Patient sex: M
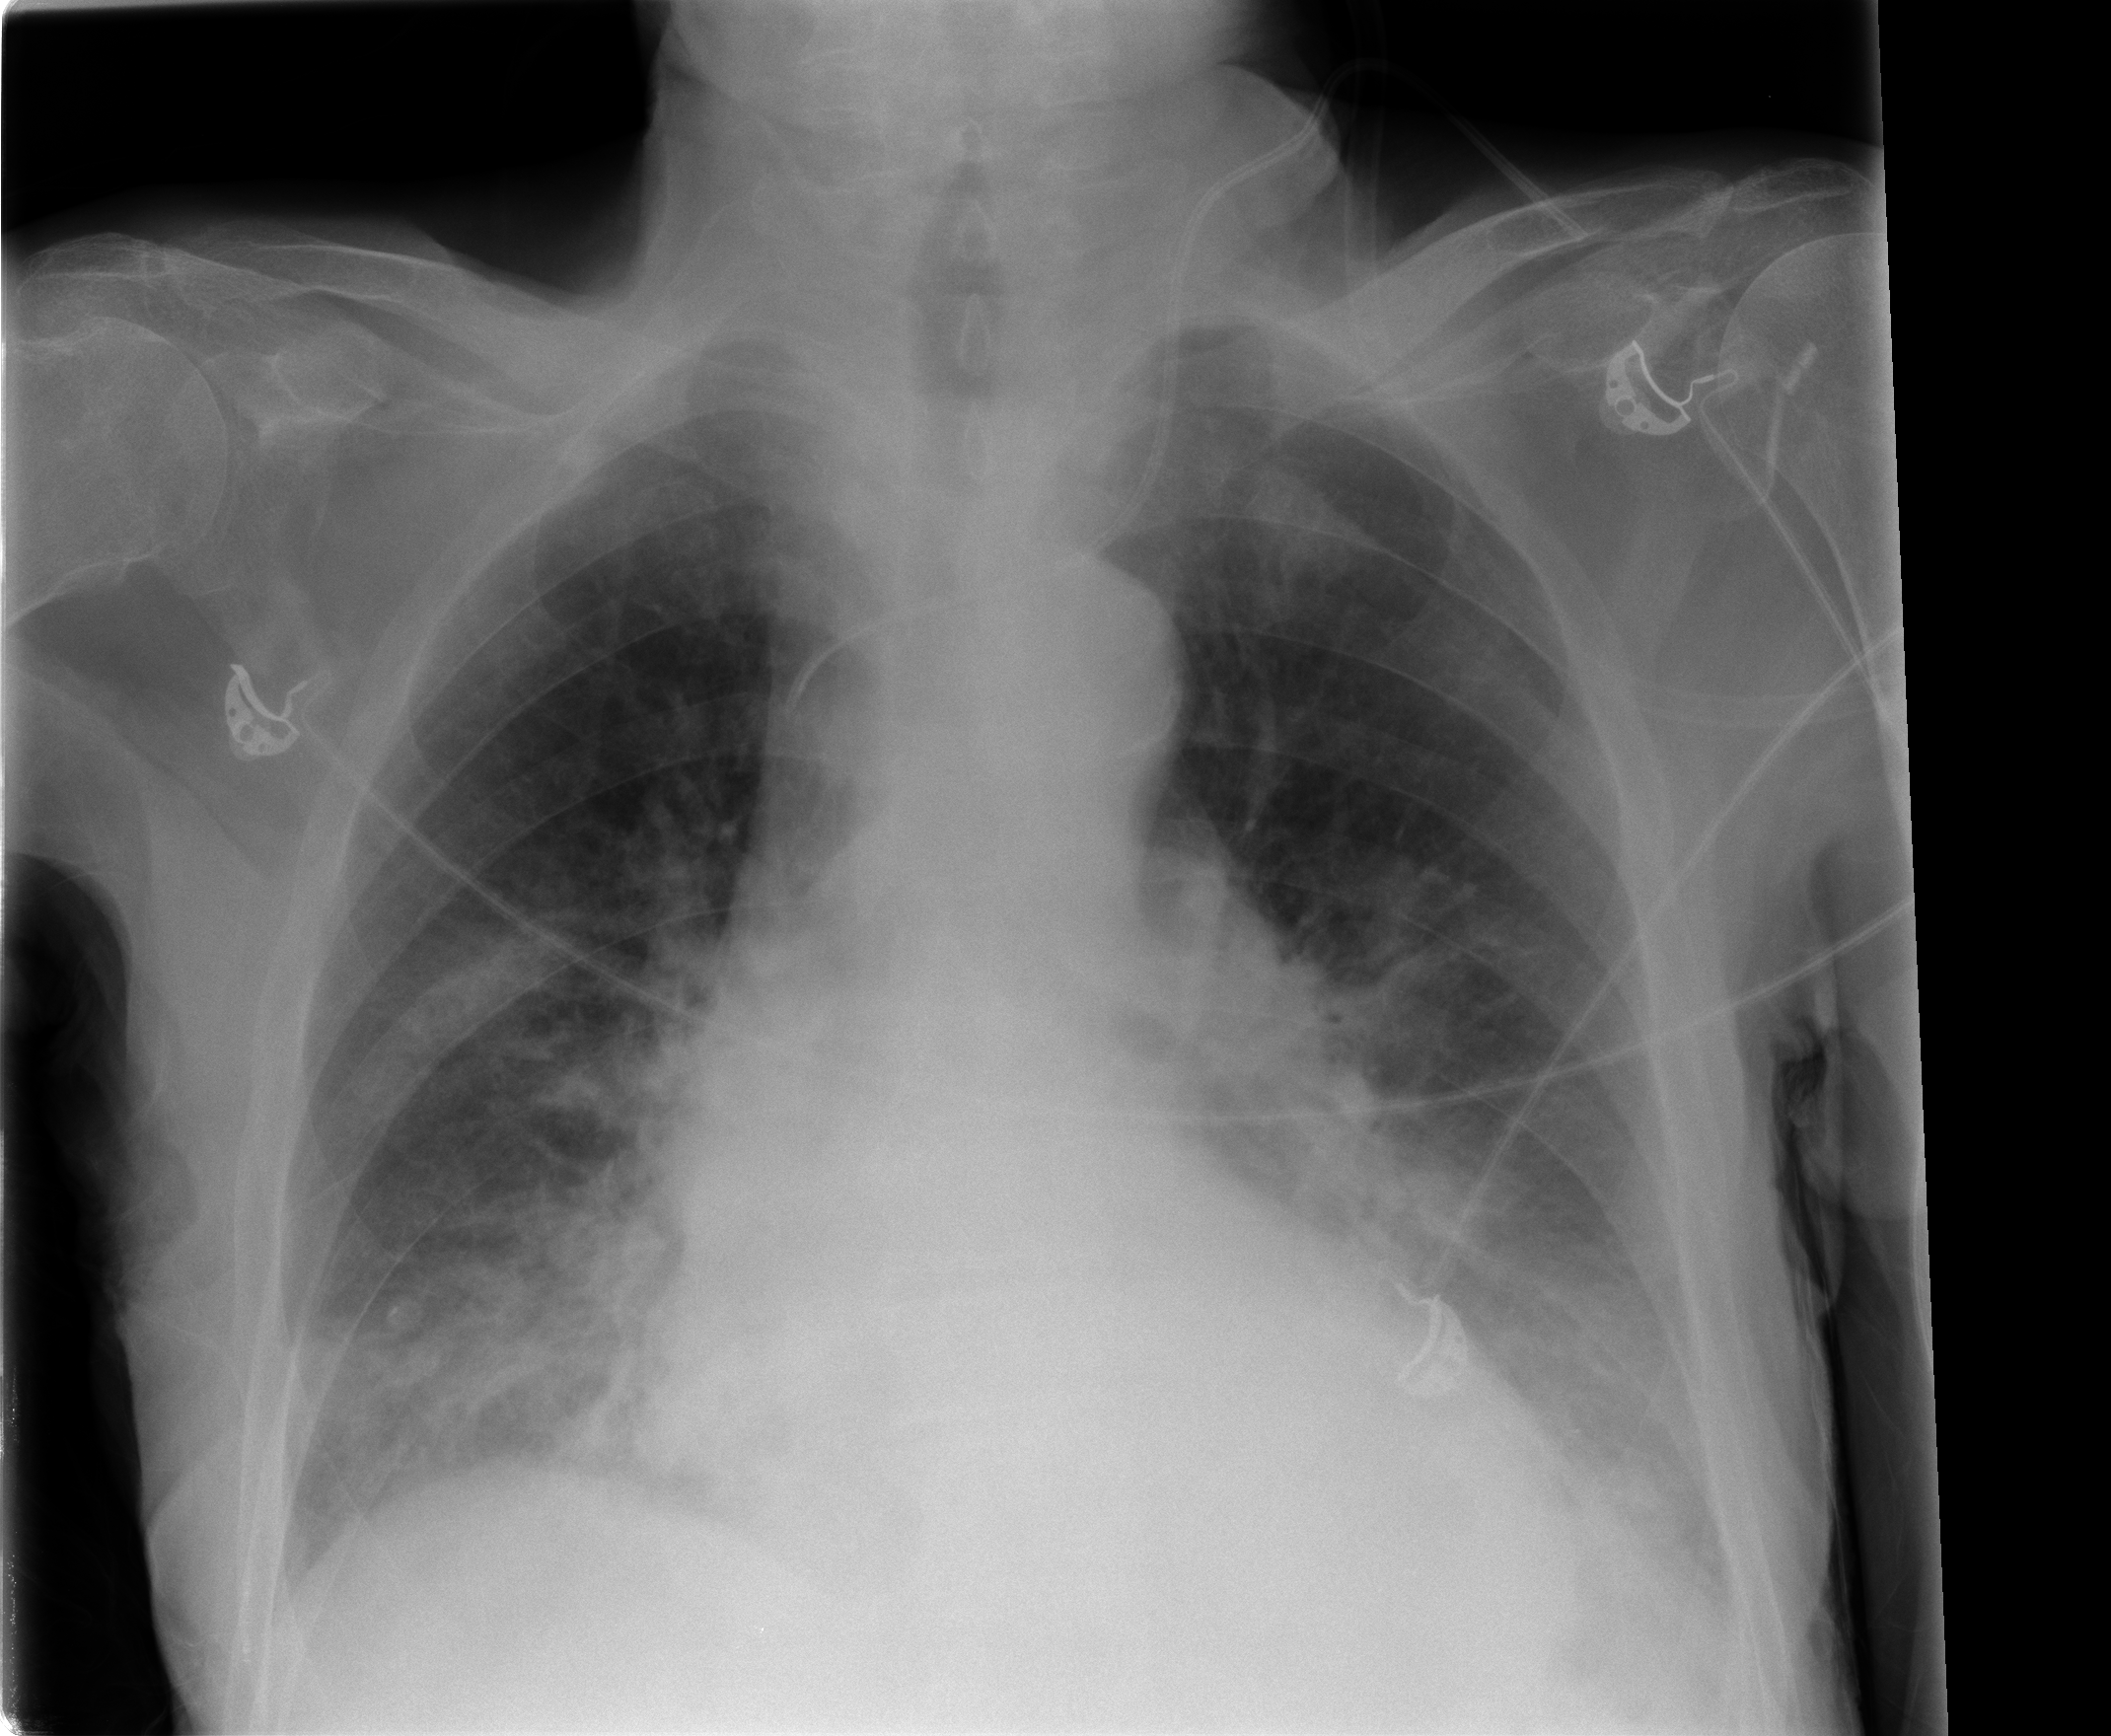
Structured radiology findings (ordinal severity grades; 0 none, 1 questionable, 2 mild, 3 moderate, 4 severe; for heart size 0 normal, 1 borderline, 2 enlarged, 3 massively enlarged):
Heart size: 2
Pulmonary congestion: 2
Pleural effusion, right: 0
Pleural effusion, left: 2
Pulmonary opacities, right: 3
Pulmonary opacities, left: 2
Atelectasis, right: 2
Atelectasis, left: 2